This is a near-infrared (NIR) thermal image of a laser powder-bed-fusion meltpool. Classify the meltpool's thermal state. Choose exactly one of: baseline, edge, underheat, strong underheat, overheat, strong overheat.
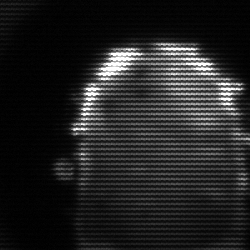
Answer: baseline